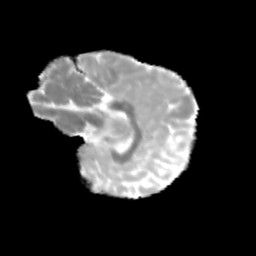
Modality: MD
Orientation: sagittal
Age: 10
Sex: female
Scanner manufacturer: siemens
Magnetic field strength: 3 T
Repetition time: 3.8 s
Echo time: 0.07 s